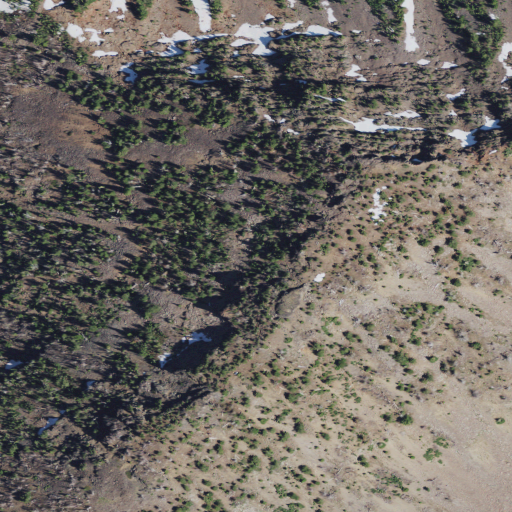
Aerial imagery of mountain in Oregon named Indian Spring Butte containing evergreen forest, grassland, and shrub